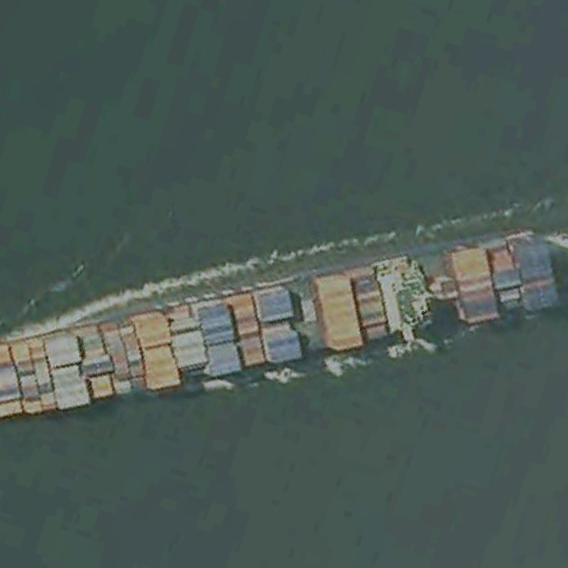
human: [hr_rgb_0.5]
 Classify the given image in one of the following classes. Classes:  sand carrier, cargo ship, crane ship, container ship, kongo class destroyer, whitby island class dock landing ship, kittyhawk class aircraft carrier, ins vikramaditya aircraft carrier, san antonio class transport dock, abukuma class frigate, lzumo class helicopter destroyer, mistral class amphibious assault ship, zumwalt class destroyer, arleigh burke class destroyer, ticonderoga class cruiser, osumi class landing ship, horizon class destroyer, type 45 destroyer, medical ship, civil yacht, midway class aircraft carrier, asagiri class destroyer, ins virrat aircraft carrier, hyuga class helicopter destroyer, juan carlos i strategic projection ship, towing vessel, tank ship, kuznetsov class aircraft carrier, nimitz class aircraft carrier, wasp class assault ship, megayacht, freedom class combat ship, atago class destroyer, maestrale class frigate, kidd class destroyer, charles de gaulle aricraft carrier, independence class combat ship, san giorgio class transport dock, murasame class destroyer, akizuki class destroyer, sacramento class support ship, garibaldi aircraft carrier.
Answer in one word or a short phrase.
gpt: Container ship